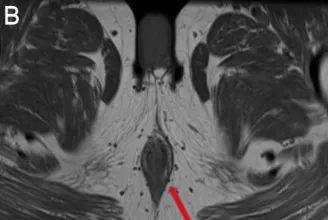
B) Preoperative MRI: Suspect infiltration.
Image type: radiology (mri)